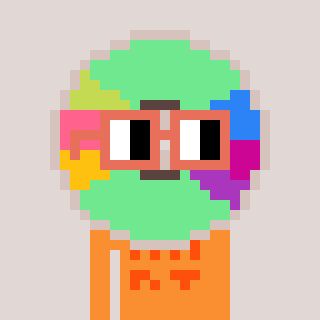
a pixel art character with square orange glasses, a cd-shaped head and a orange-colored body on a warm background